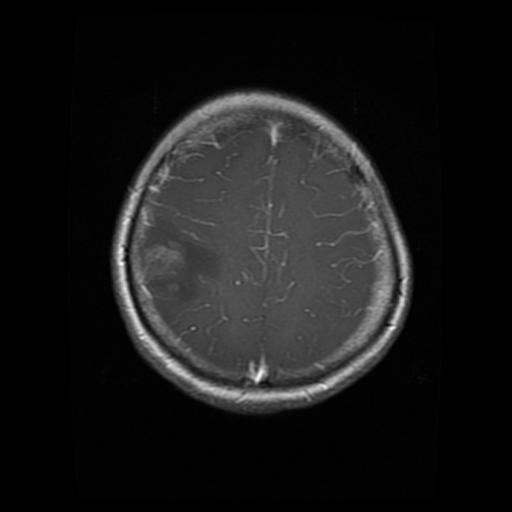
Label: glioma